Interaction volume radius: 5 \u00c5
Interaction volume height: 15 \u00c5
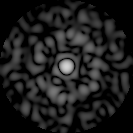
Disorder parameter: 0.8426